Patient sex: F
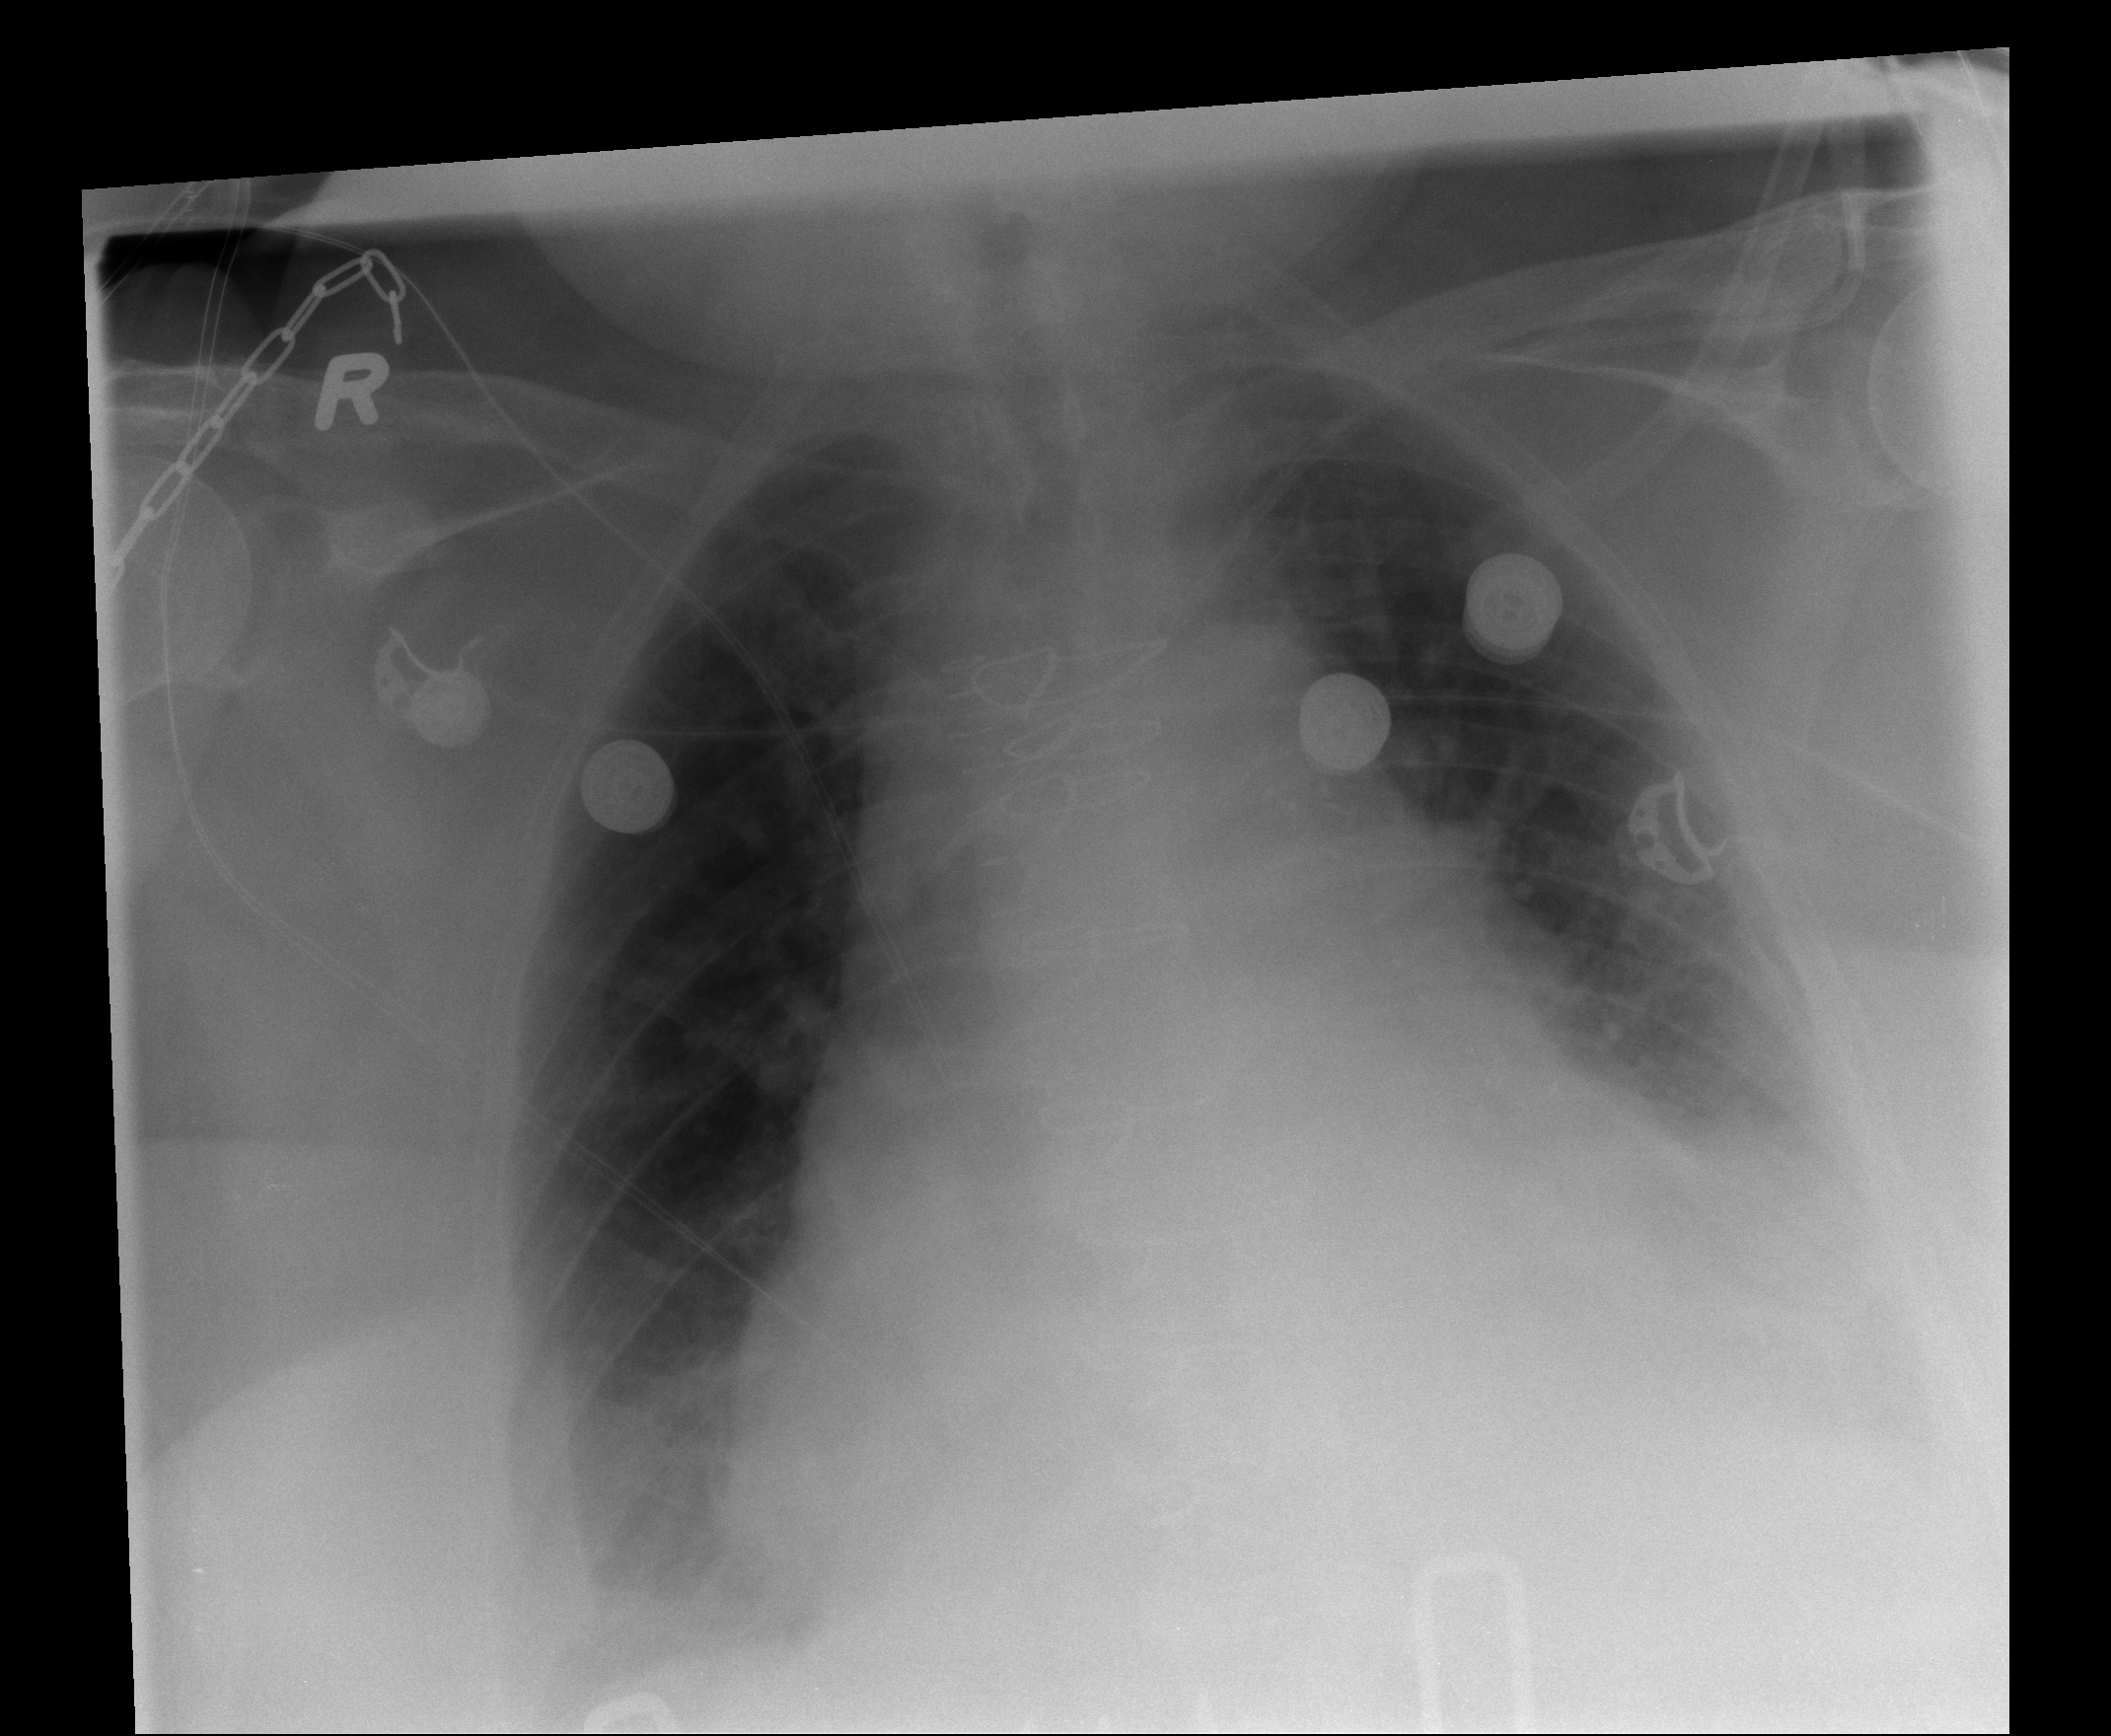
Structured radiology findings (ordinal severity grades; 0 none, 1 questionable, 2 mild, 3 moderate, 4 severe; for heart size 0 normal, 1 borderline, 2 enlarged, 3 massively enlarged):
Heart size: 3
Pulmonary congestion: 2
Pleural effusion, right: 2
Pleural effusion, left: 2
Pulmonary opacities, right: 0
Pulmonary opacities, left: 0
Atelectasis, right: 2
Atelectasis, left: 2